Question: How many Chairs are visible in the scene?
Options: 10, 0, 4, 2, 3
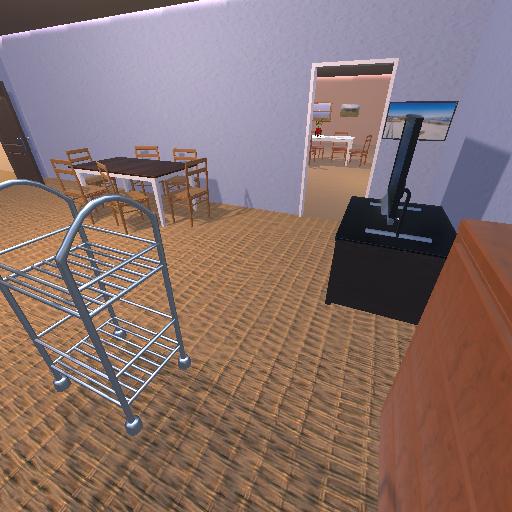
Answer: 10